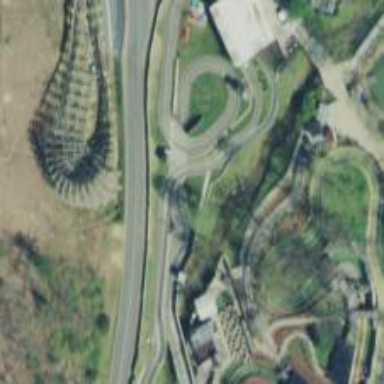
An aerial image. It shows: Karting raceway road for racing enthusiasts.